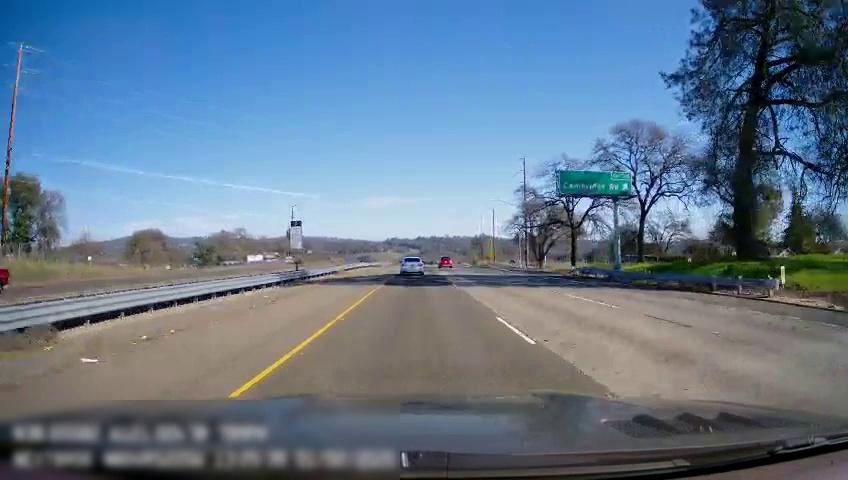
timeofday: Day
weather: Sunny
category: Drivable Space
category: Drivable Space
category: Vehicles | Car
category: Vehicles | Car
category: Vehicles | Car
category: Lanes | Current Lane
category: Lanes | Current Lane
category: Lanes | Alternate Lane
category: Traffic | Signs
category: Traffic | Signs